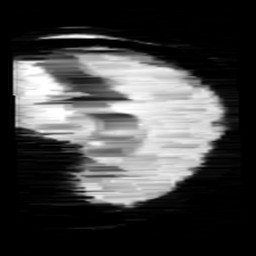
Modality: minIP
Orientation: sagittal
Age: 12
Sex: female
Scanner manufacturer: siemens
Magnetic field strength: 3 T
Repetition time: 0.027 s
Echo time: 0.02 s